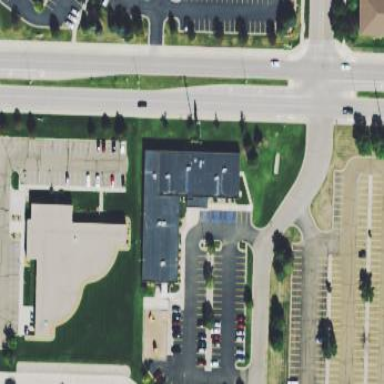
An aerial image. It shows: Childcare facility building.